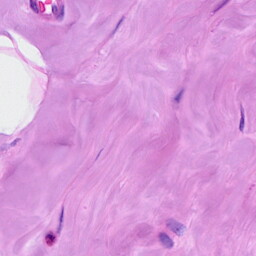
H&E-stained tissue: Breast